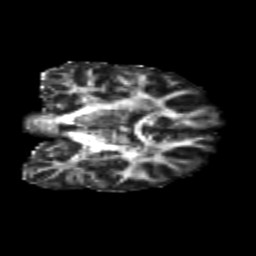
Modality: FA
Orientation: coronal
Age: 20
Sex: male
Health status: healthy
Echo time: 0.074 s